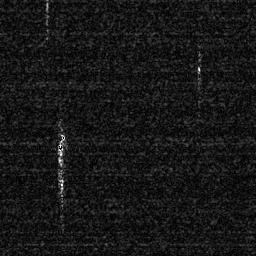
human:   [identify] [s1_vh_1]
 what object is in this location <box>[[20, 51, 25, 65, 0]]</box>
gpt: <ref>1 small ship at the left</ref>